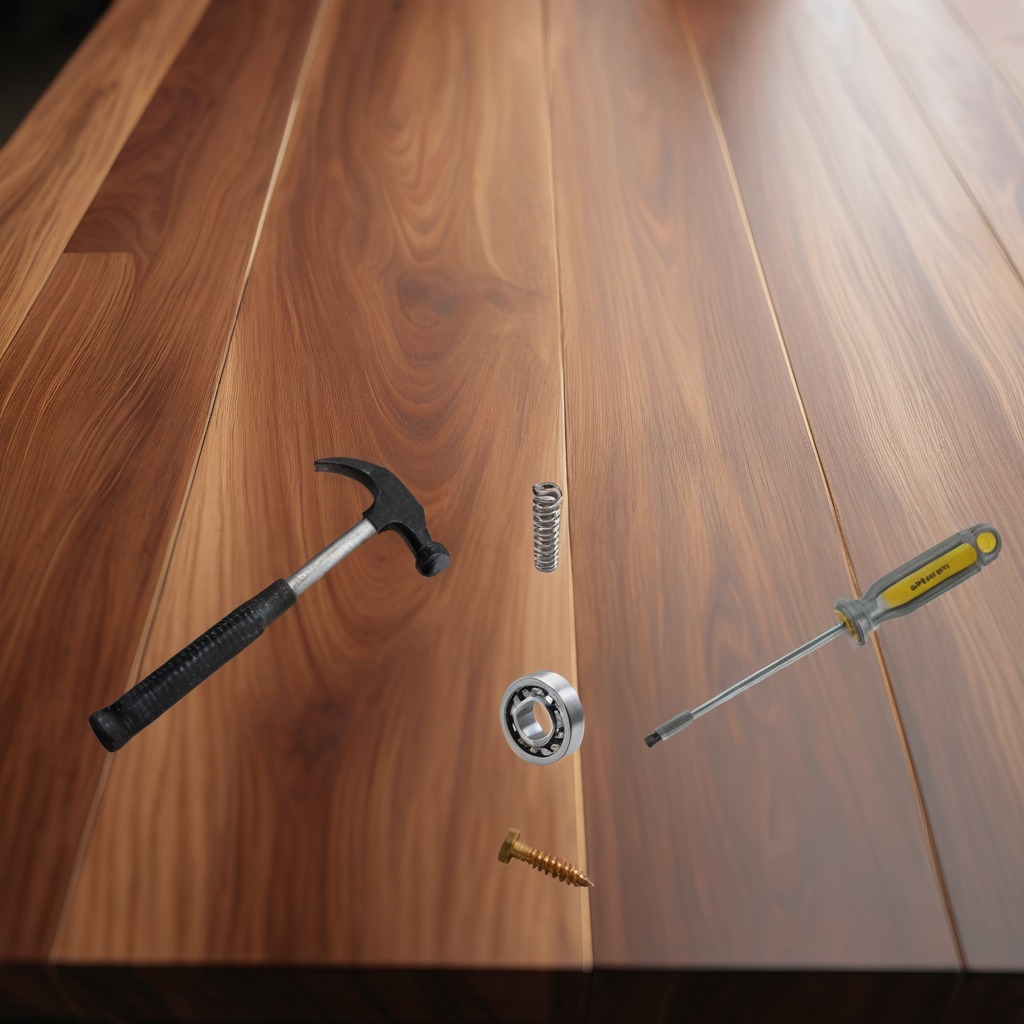
A metal ball bearing, a hammer, a metal machine screw, a coiled metal spring, and a screwdriver are lying on the wooden table.